Question: I would like to add a button to the combobox ItemTemplate, that allows the user to click it and remove the clicked item.
This is what i have so far:
'''
<dxe:ComboBoxEdit Name="cboUserCustomReports"
Width="300" Height="Auto"
Margin="0,5,0,5"
ItemsSource="{Binding Path=UserReportProfileList,Mode=OneWay,UpdateSourceTrigger=PropertyChanged}"
EditValue="{Binding Path=UserReportProfileID,Mode=TwoWay,UpdateSourceTrigger=PropertyChanged}"
ValueMember="UserReportProfileID"
DisplayMember="ReportName"
PopupClosed="cboUserCustomReports_PopupClosed">
<dxe:ComboBoxEdit.ItemTemplate>
<DataTemplate>
<Grid>
<Grid.ColumnDefinitions>
<ColumnDefinition Width="*"/>
<ColumnDefinition Width="23"/>
</Grid.ColumnDefinitions>
<TextBlock Grid.Column="0" Text="{Binding XPath=ReportName}"
VerticalAlignment="Stretch" HorizontalAlignment="Left"/>
<Button Grid.Column="1"
Width="23" Height="23"
VerticalAlignment="Center" HorizontalAlignment="Right">
<Button.Template>
<ControlTemplate>
<Image Source="/RMSCommon;component/Resources/Delete.ico">
</ControlTemplate>
</Button.Template>
</Button>
</Grid>
</DataTemplate>
</dxe:ComboBoxEdit.ItemTemplate>
</dxe:ComboBoxEdit>
'''
My problem is that my Displaymember is not showing in the TextBlock and only the image of the button template is showing.
Here is a picture of what it looks like:

How do i solve my problem?
Thanks
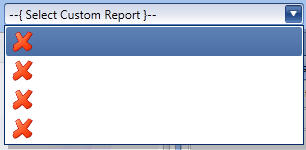
Answer: DisplayMember will not work if you have defined a DataTemplate. However I have seen that you have a TextBlock with a XPath-binding to . This should do the trick. Check this binding, I assume that there in is the mistake. Check the Visual Studio output-window for binding errors.
'''
<TextBlock Grid.Column="0"
Text="{Binding XPath=ReportName}"
VerticalAlignment="Stretch" HorizontalAlignment
'''
Are you shure that you need an XPath-binding? If you're not sure, try to replace 'Text="{Binding XPath=ReportName}"' through 'Text="{Binding ReportName}"'. Maybe this is the only problem.